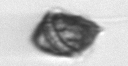
Label: Kryptoperidinium_triquetrum